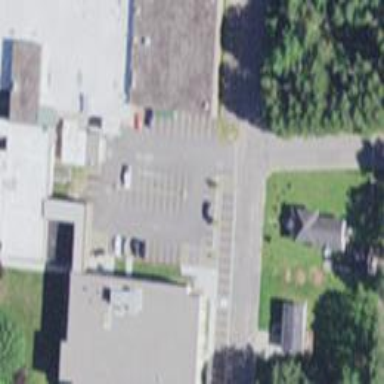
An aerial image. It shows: Commercial building.